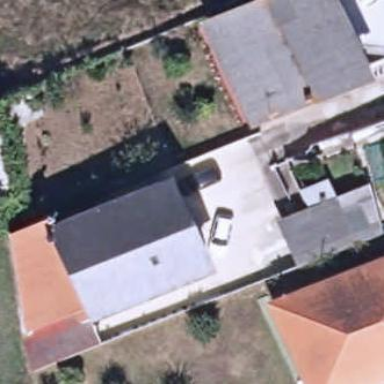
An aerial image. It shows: Simple house.